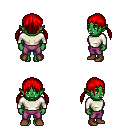
a pixel art fantasy rpg character, female body template, orc, green skin, white long-sleeve shirt, magenta pants, red twin-tailed hairstyle, brown shoes, four views (front, back, left, right), 2x2 character sprite sheet, small pixel art, hard edges, no anti-aliasing